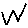
Label: bird